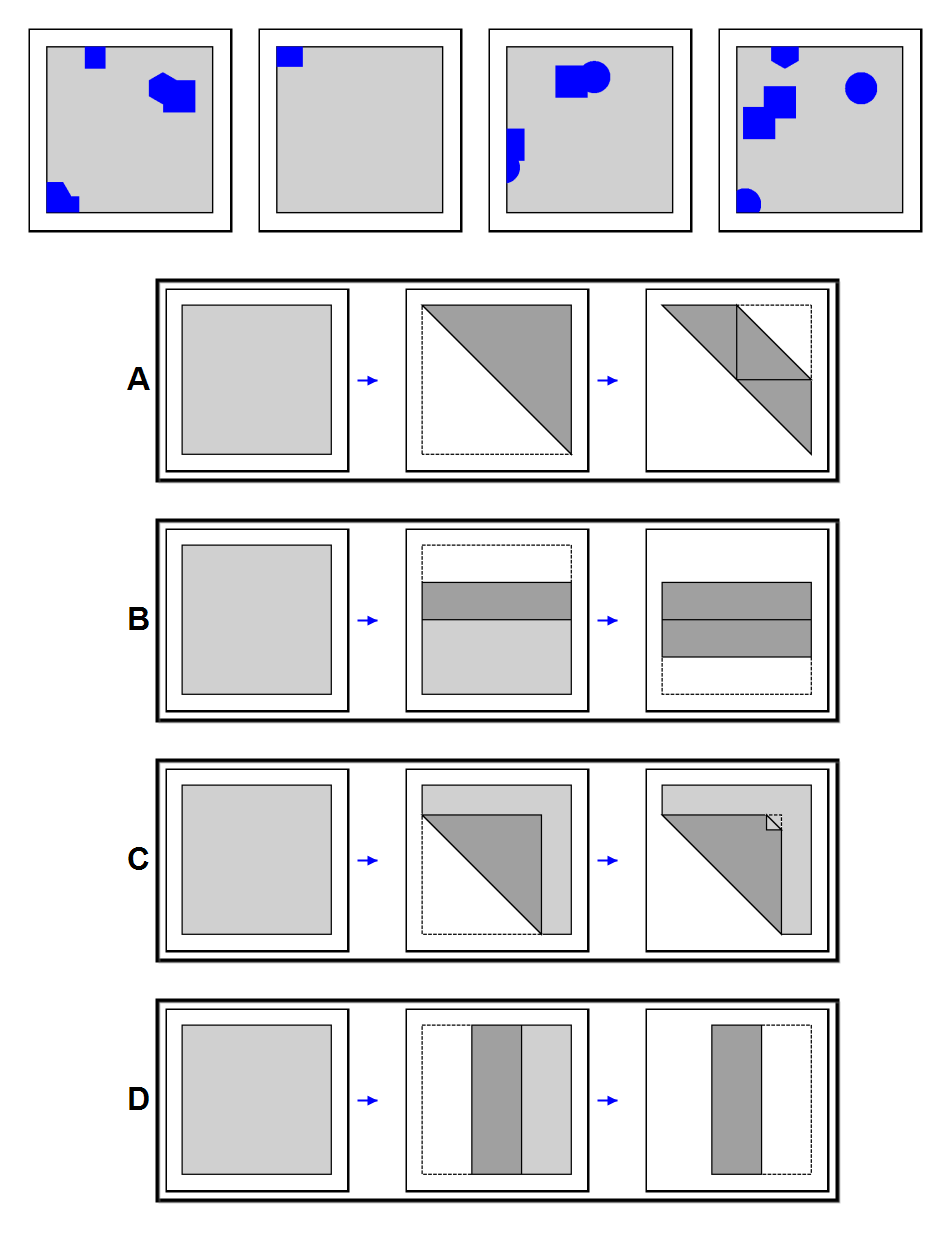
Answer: C